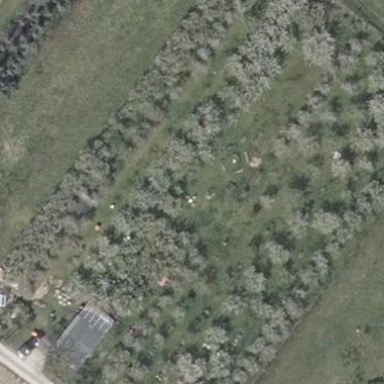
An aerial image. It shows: Orchard filled with cherry trees.